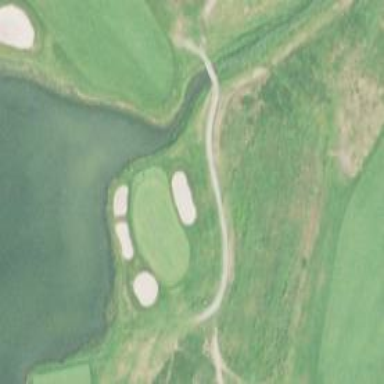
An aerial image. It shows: Golf hole.